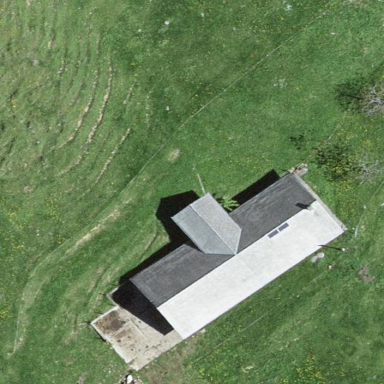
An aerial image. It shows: Farm.